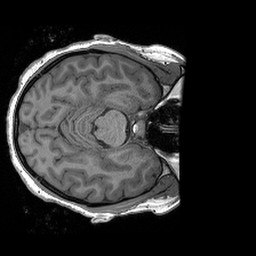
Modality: T1w
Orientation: axial
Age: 21
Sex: female
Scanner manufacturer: siemens
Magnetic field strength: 3 T
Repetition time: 2.4 s
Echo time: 0.00191 s